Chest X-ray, AP view. Patient: 30 years old, sex F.
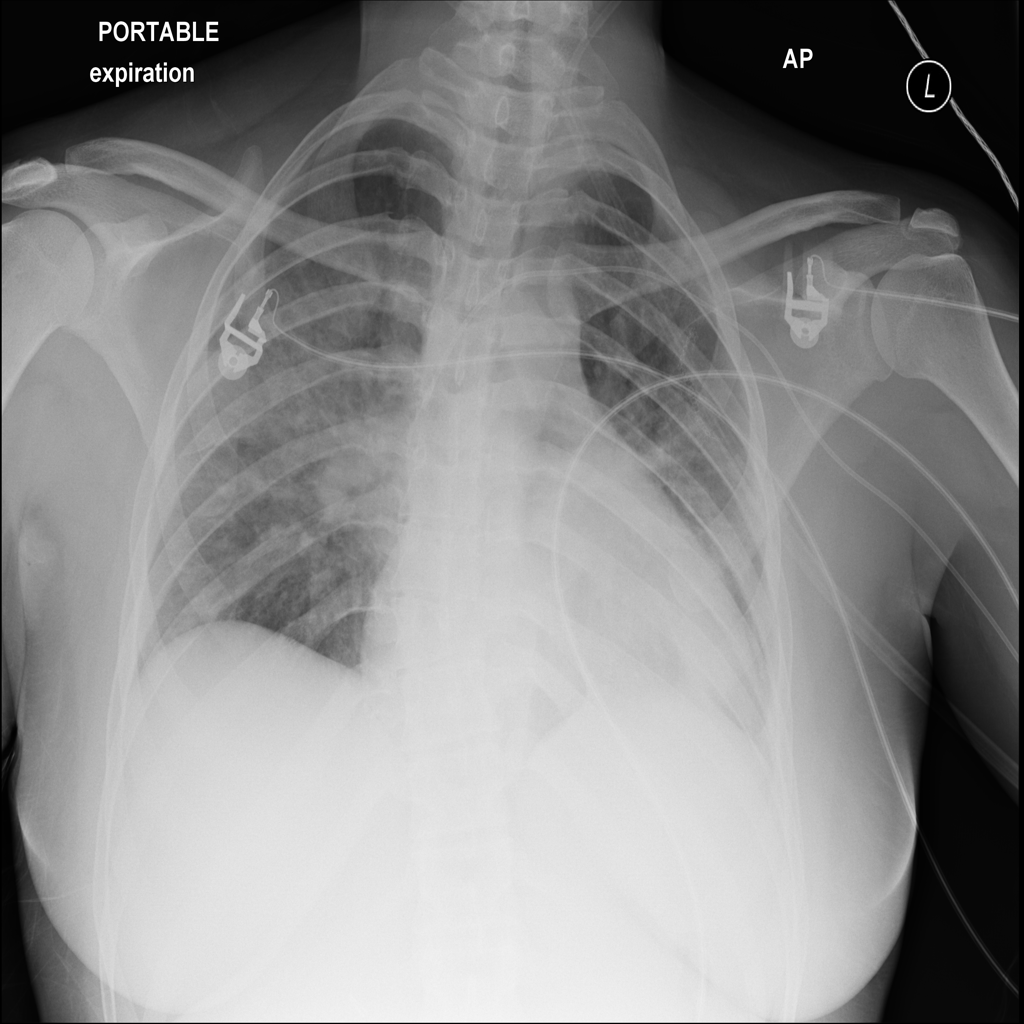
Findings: No Finding